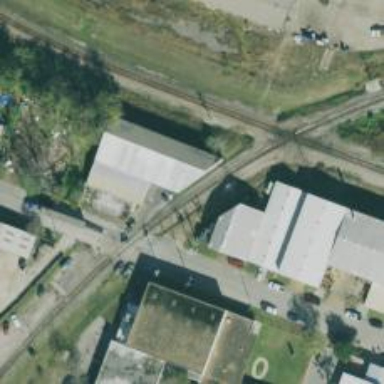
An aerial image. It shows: Railway spur service.